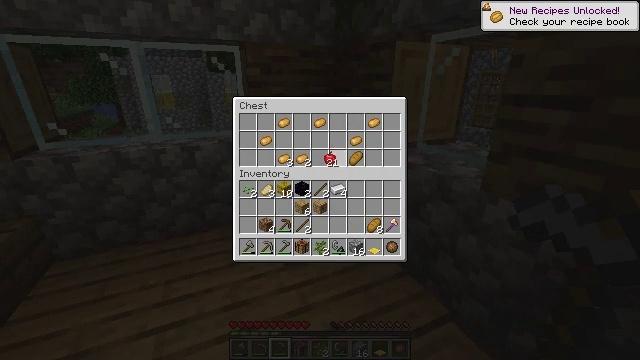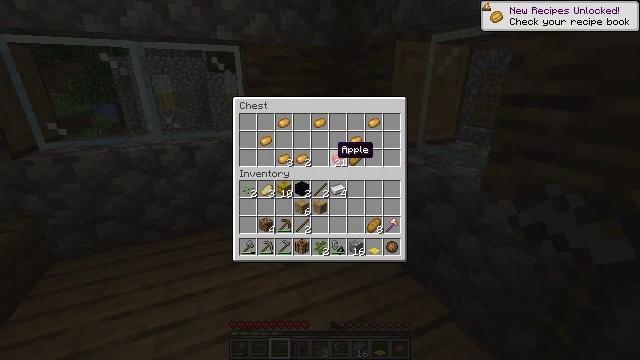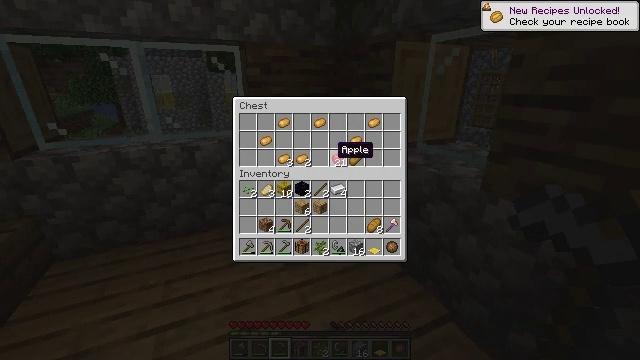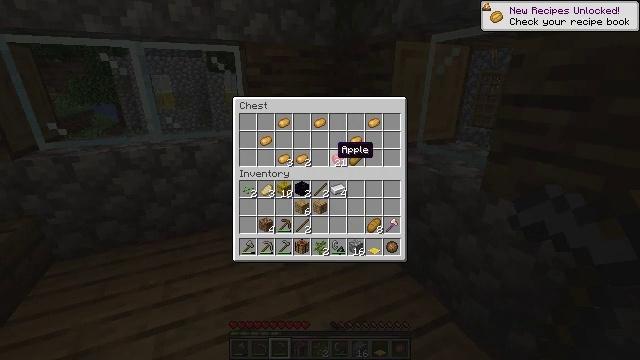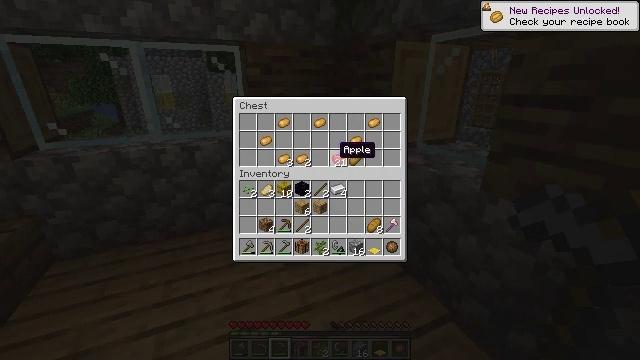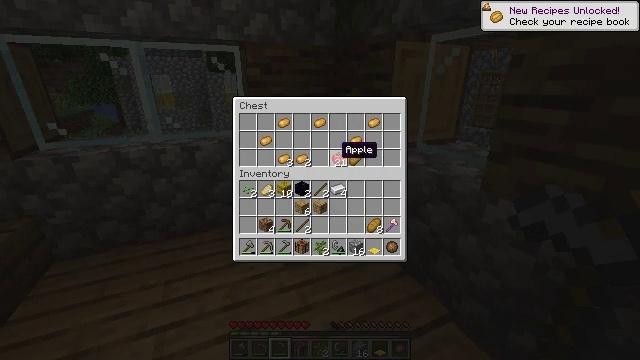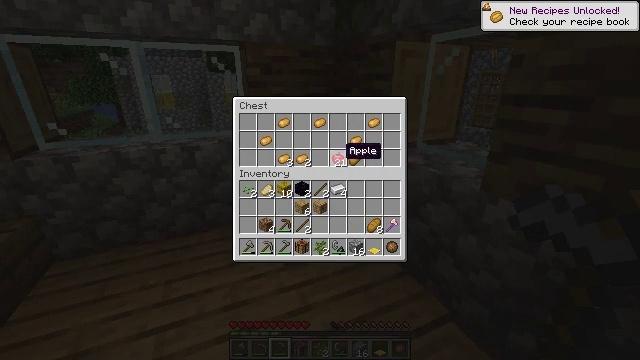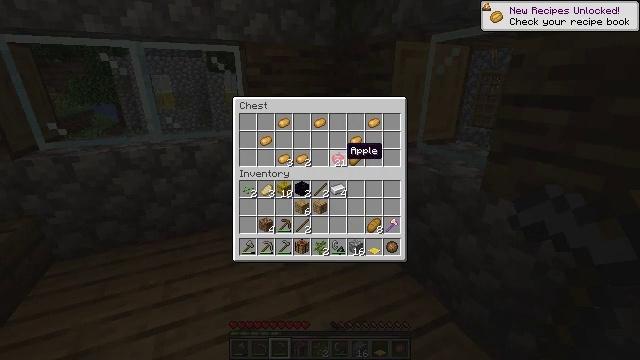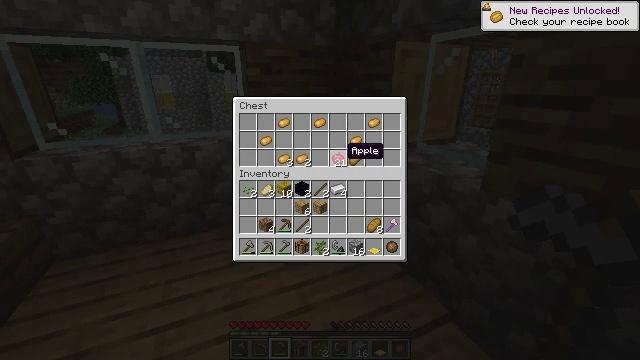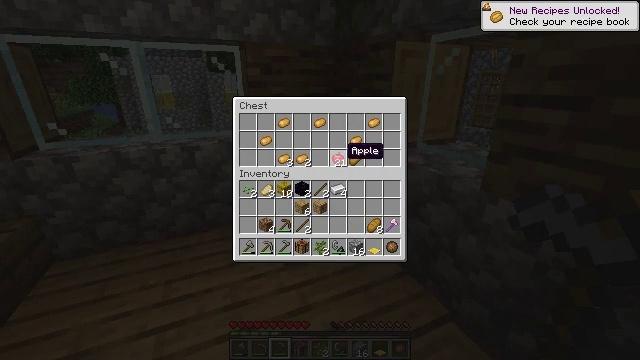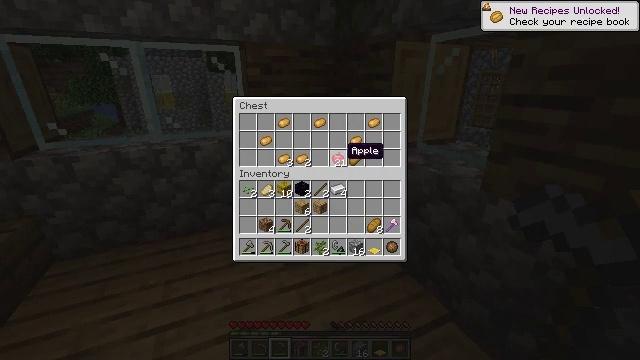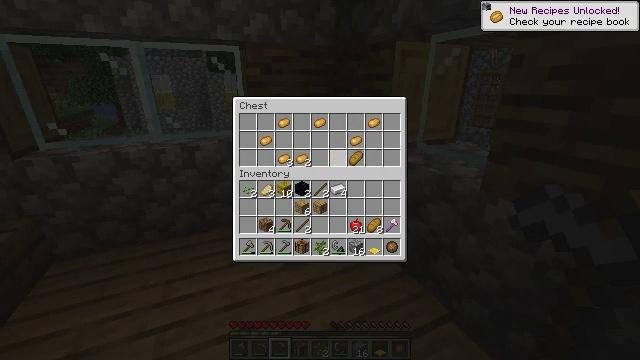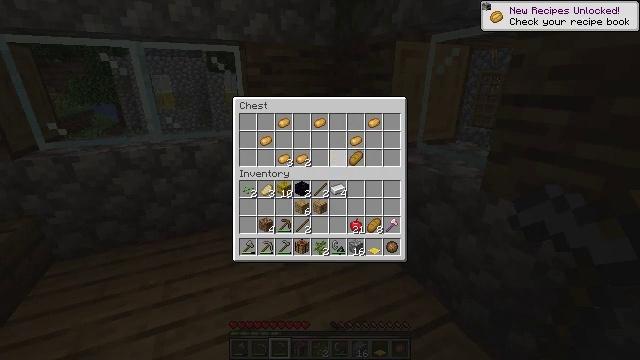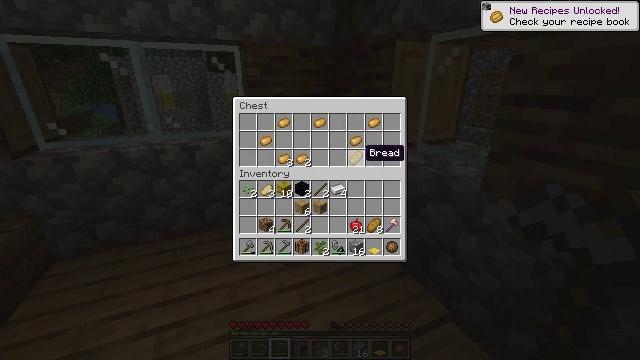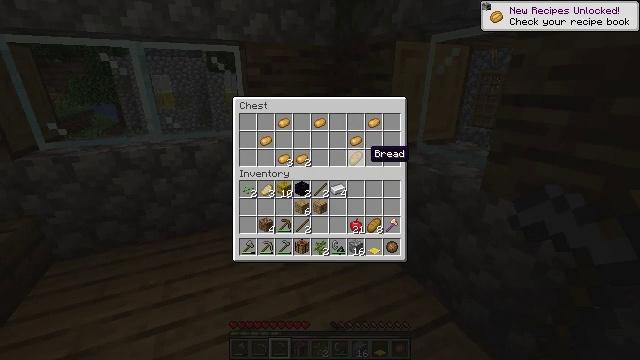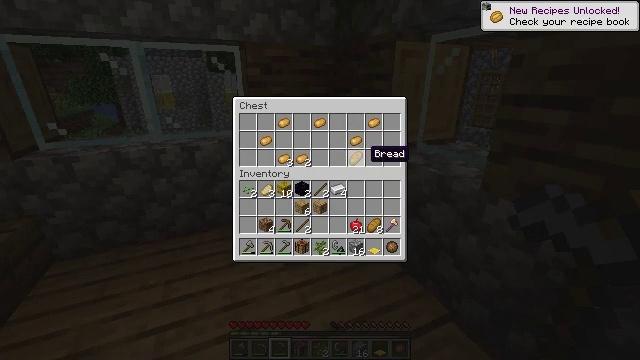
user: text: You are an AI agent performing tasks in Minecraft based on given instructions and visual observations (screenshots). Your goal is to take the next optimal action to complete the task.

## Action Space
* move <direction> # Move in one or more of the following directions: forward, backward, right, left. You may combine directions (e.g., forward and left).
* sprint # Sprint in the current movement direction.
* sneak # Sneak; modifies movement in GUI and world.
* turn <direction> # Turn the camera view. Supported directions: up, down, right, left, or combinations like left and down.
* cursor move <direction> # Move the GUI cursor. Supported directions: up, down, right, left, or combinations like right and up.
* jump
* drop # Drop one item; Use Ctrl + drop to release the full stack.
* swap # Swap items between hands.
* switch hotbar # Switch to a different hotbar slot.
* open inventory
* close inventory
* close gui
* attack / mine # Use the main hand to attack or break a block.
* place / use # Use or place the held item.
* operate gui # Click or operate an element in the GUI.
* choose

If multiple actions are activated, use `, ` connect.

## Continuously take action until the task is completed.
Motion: motion action
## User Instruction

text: Collect the yellow bed from its place.
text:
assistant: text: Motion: no_op
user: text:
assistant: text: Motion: no_op
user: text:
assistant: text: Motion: no_op
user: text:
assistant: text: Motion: no_op
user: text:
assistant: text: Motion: no_op
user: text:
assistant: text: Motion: no_op
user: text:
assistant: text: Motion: no_op
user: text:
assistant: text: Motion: no_op
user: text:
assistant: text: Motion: sneak
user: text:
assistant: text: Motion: sneak
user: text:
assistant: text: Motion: sneak, operate gui
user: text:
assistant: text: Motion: sneak, operate gui
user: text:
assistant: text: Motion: sneak, cursor move right
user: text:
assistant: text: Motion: sneak
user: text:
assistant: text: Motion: sneak
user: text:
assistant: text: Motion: sneak
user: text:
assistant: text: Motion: sneak
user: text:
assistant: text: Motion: sneak
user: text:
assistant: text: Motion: sneak, operate gui
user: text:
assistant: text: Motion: sneak
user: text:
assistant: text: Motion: sneak
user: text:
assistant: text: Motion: sneak
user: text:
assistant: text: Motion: sneak
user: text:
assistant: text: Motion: sneak
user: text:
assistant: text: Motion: sneak
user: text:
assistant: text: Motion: sneak
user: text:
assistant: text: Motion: sneak, cursor move left
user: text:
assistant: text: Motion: sneak, cursor move left
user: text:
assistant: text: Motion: sneak
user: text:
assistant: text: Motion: sneak